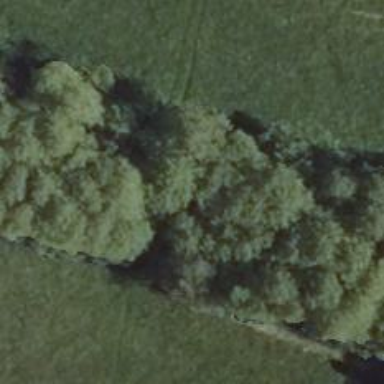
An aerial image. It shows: Culvert tunnel.